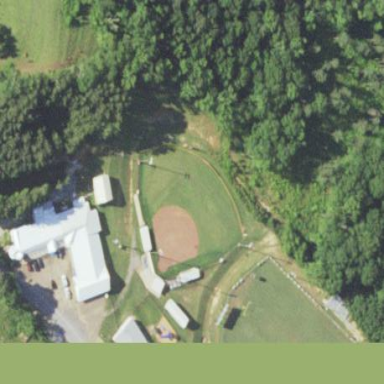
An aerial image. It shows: Baseball pitch for leisure land activities.